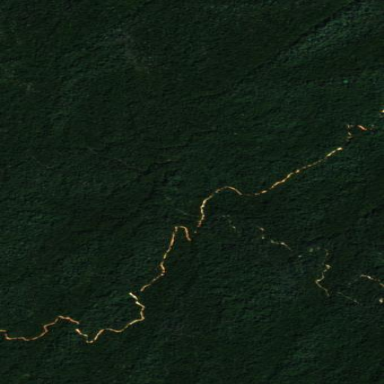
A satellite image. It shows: Logging area.